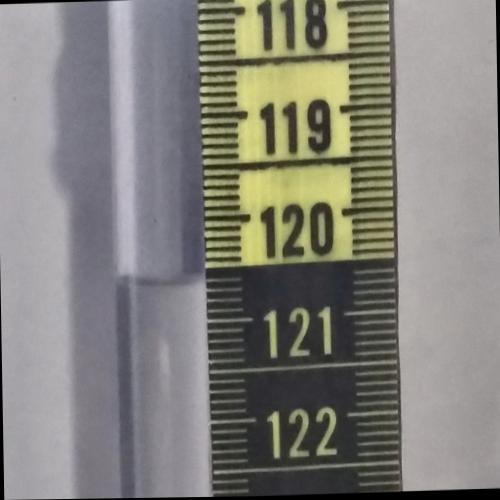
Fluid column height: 120.6 cm